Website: apple
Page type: billing-address
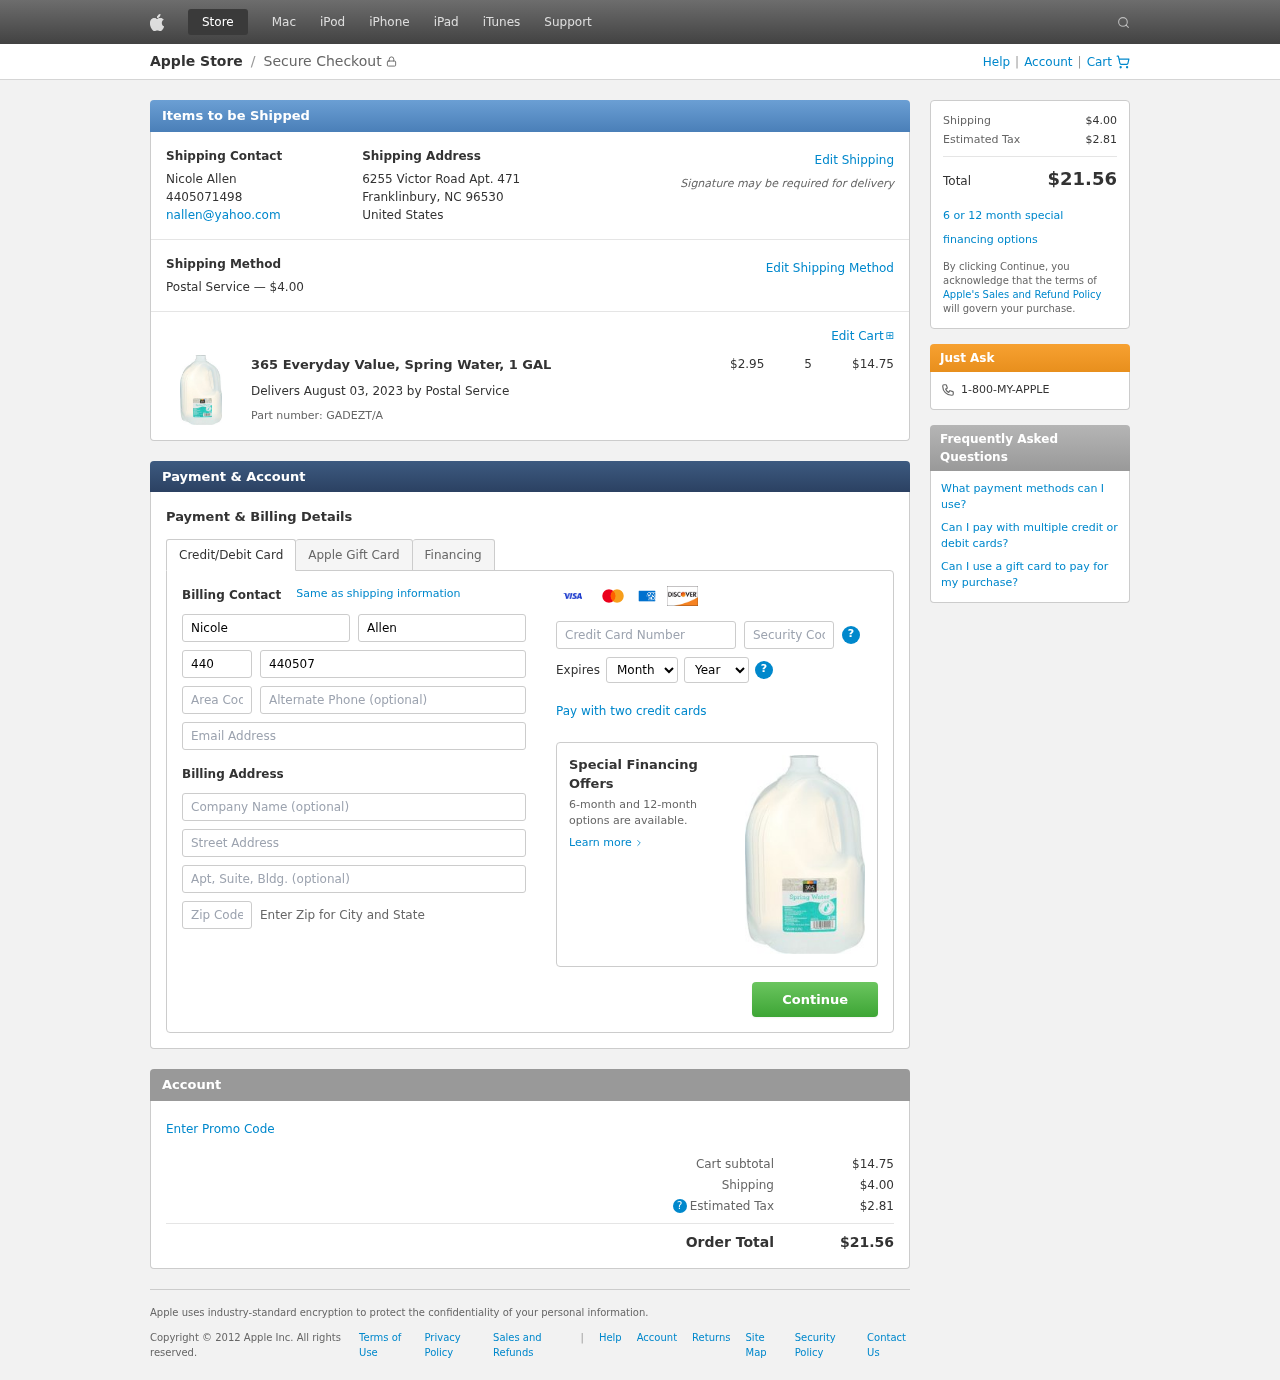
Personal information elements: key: PII_CARD_CVV
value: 709
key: PII_CARD_EXPIRY_MONTH
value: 04
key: PII_CARD_EXPIRY_YEAR
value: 28
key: PII_CARD_NUMBER
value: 5372 0695 0089 0086
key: PII_CITY_STATE_ZIP
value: Franklinbury, NC 96530
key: PII_COMPANY
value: Smith, Morgan and Burch
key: PII_COUNTRY
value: United States
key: PII_EMAIL
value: nallen@yahoo.com
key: PII_FIRSTNAME
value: Nicole
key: PII_FULLNAME
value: Nicole Allen
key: PII_LASTNAME
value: Allen
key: PII_PHONE
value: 4405071498
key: PII_PHONE_AREA
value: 440
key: PII_POSTCODE2
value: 65810
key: PII_STREET
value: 6255 Victor Road Apt. 471
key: PII_STREET2
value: Suite 913
Product elements: key: PRODUCT1_NAME
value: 365 Everyday Value, Spring Water, 1 GAL
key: PRODUCT1_PRICE
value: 2.95
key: PRODUCT1_QUANTITY
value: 5
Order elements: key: ORDER_SHIPPING_COST
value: $4.00
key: ORDER_SUBTOTAL
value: $14.75
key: ORDER_DELIVERY_DATE
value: August 03, 2023
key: ORDER_PART_NUMBER
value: GADEZT/A
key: ORDER_TAX
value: $2.81
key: ORDER_TOTAL
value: $21.56